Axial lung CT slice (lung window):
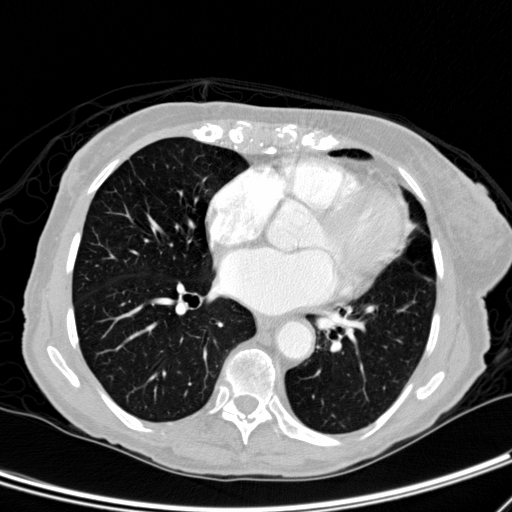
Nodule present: no